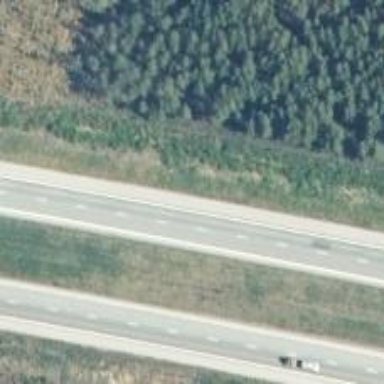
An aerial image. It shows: Asphalt motorway.